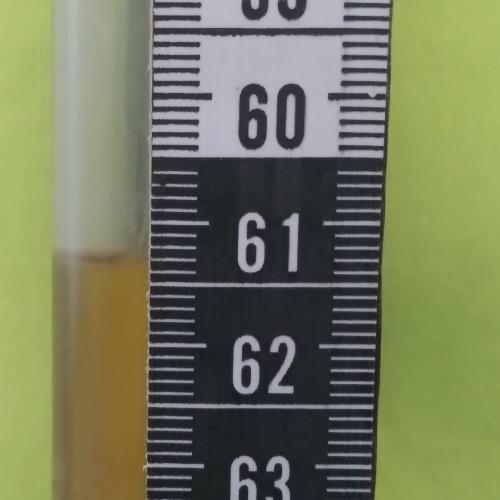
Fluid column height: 61.3 cm